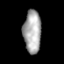
Tissue: prostate
Cell type: Fibroblasts
Senescence score: 0.7981
Nuclear area (px): 744
Mean DAPI intensity: 167.942